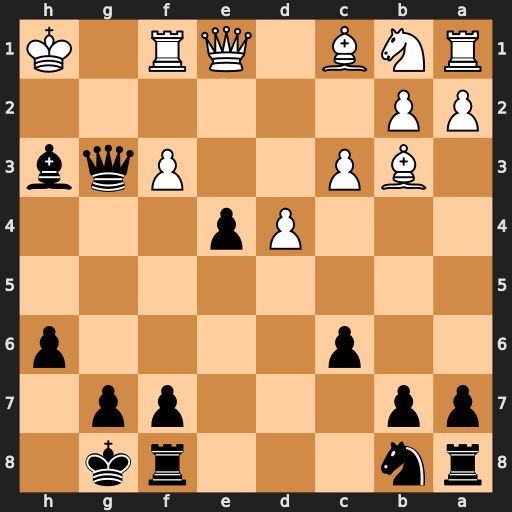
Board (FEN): rn3rk1/pp3pp1/2p4p/8/3Pp3/1BP2Pqb/PP6/RNB1QR1K
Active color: b
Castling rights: -
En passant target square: -
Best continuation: Qg2#